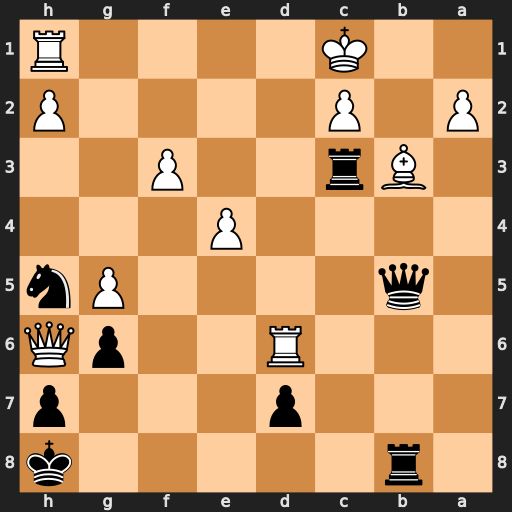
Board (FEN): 1r5k/3p3p/3R2pQ/1q4Pn/4P3/1Br2P2/P1P4P/2K4R
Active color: b
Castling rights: -
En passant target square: -
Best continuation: Rxc2+ Kxc2 Qc5+